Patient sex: M
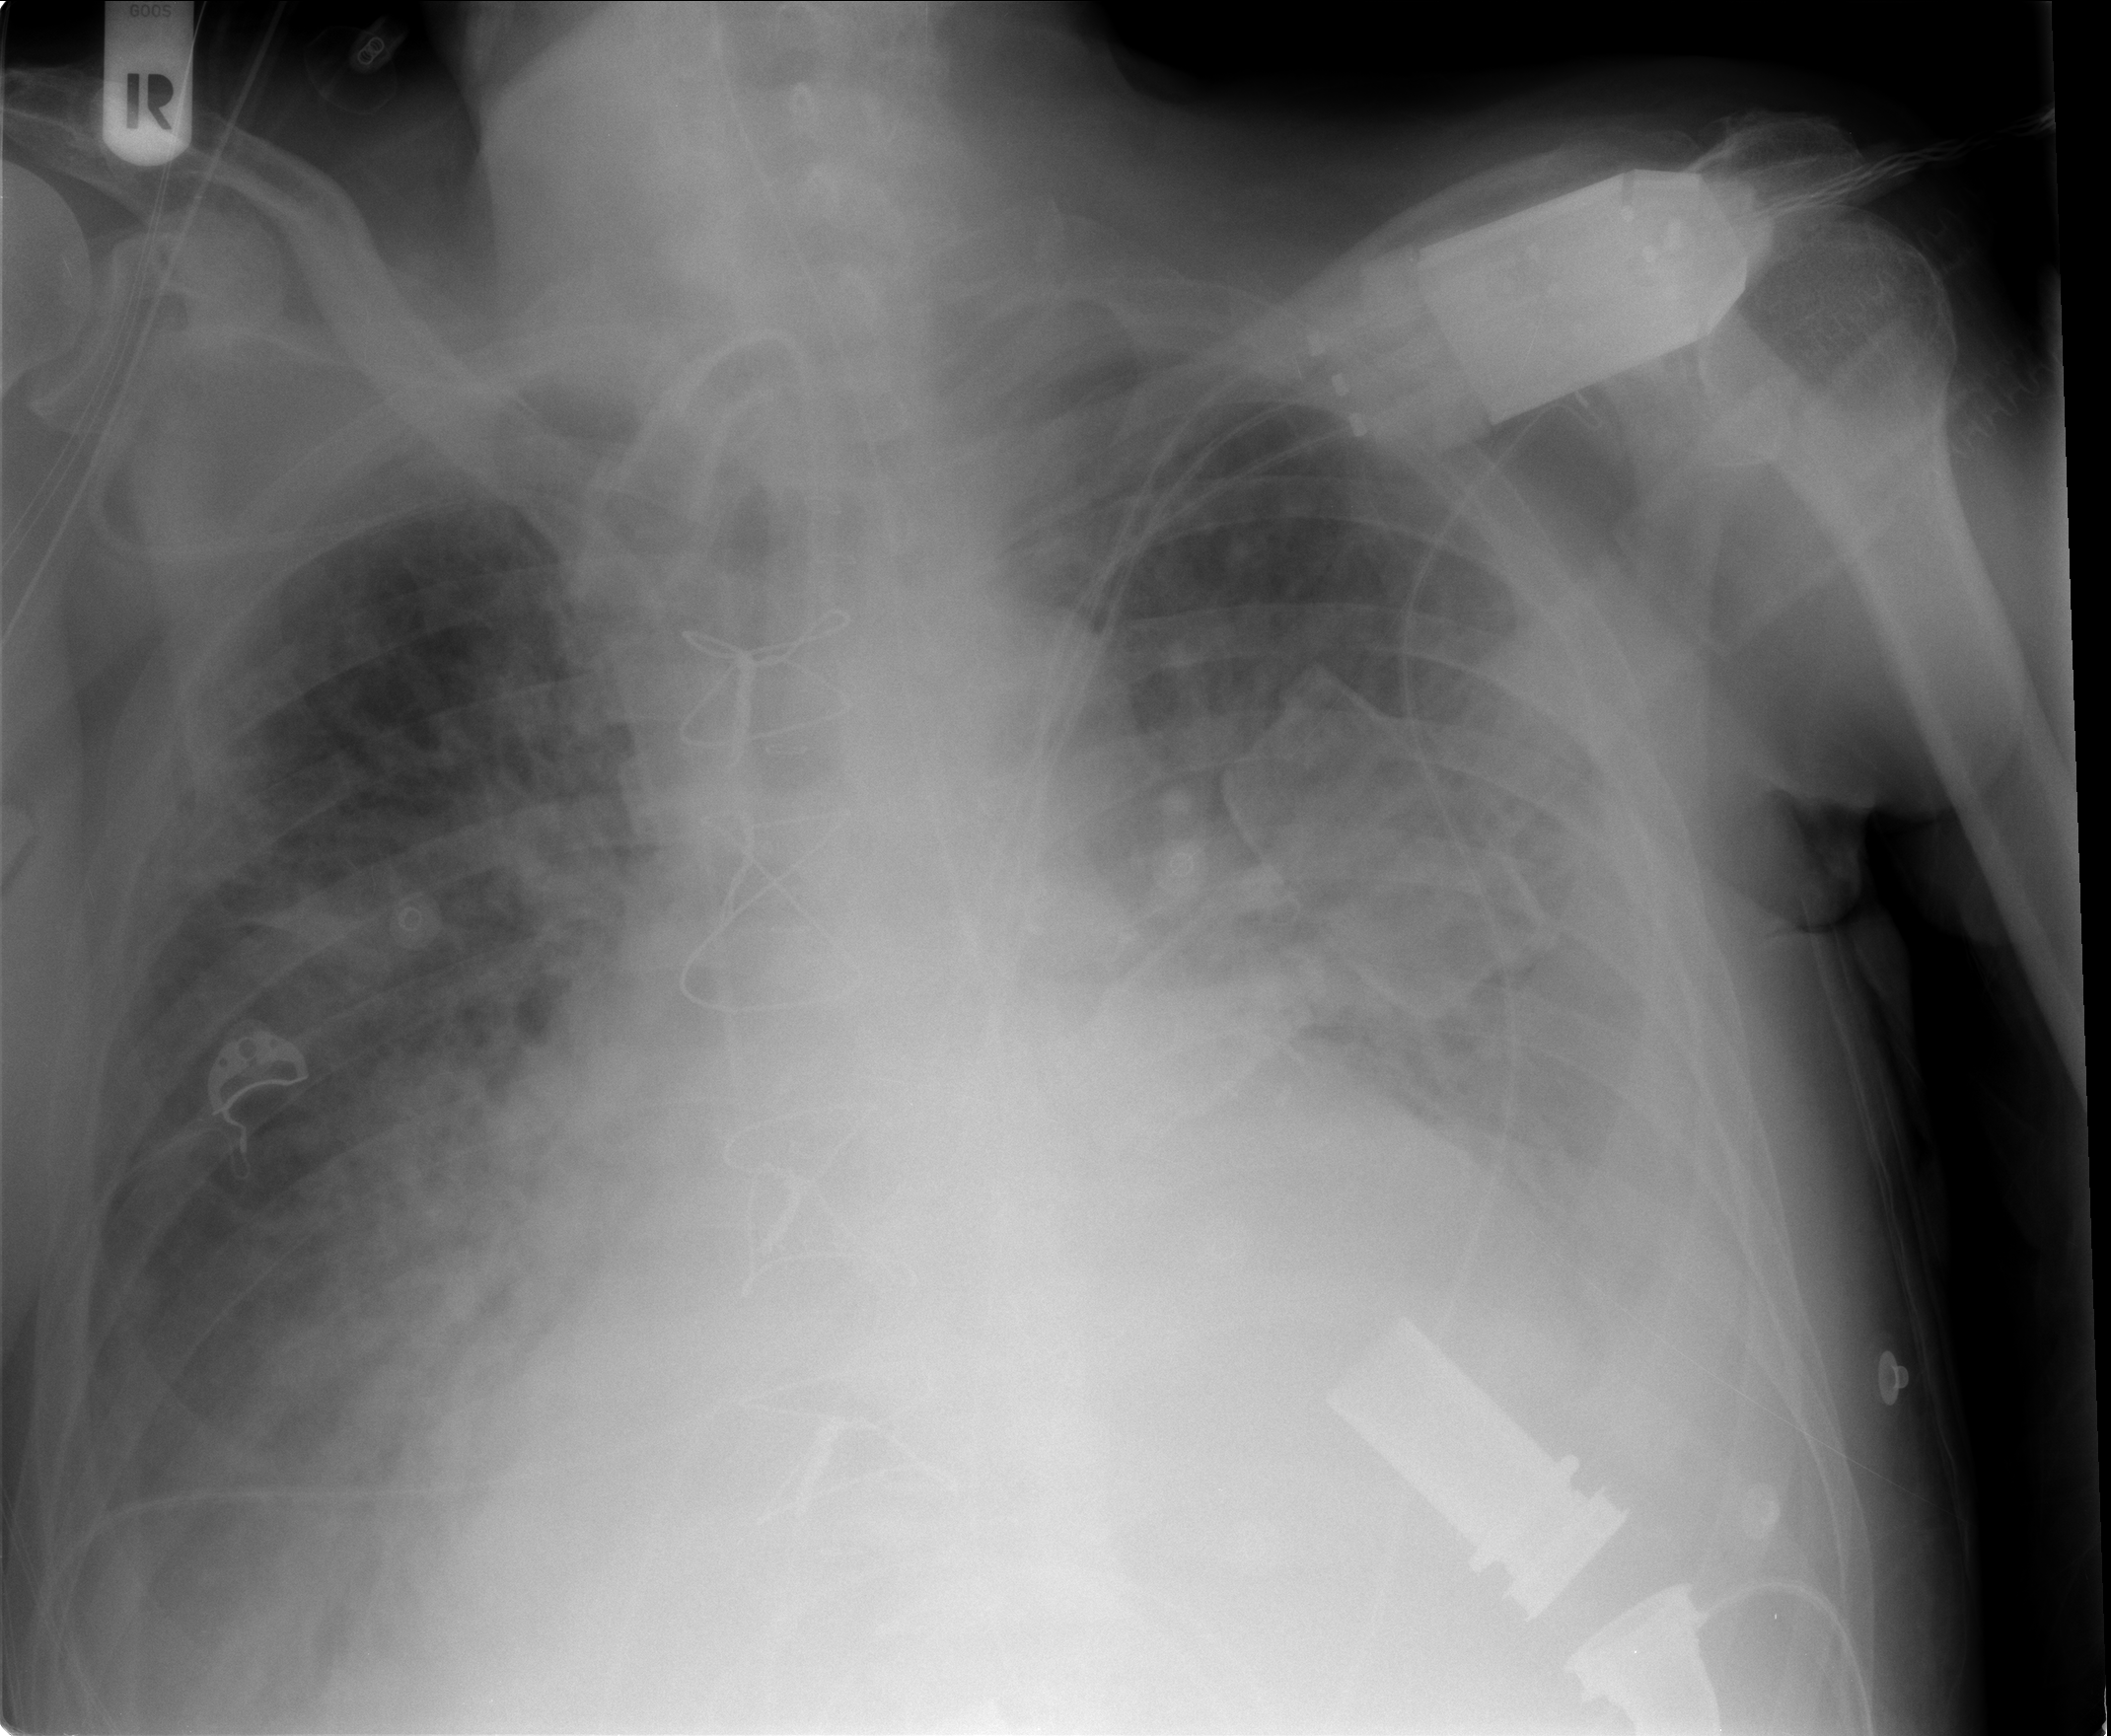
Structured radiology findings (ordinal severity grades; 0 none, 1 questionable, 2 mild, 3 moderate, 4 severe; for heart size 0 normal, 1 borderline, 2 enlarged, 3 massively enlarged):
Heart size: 2
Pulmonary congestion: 3
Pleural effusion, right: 3
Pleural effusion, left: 3
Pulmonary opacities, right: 4
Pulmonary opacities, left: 4
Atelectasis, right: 4
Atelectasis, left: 4